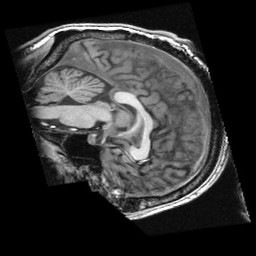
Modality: T1w
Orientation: sagittal
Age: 23
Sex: male